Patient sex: M
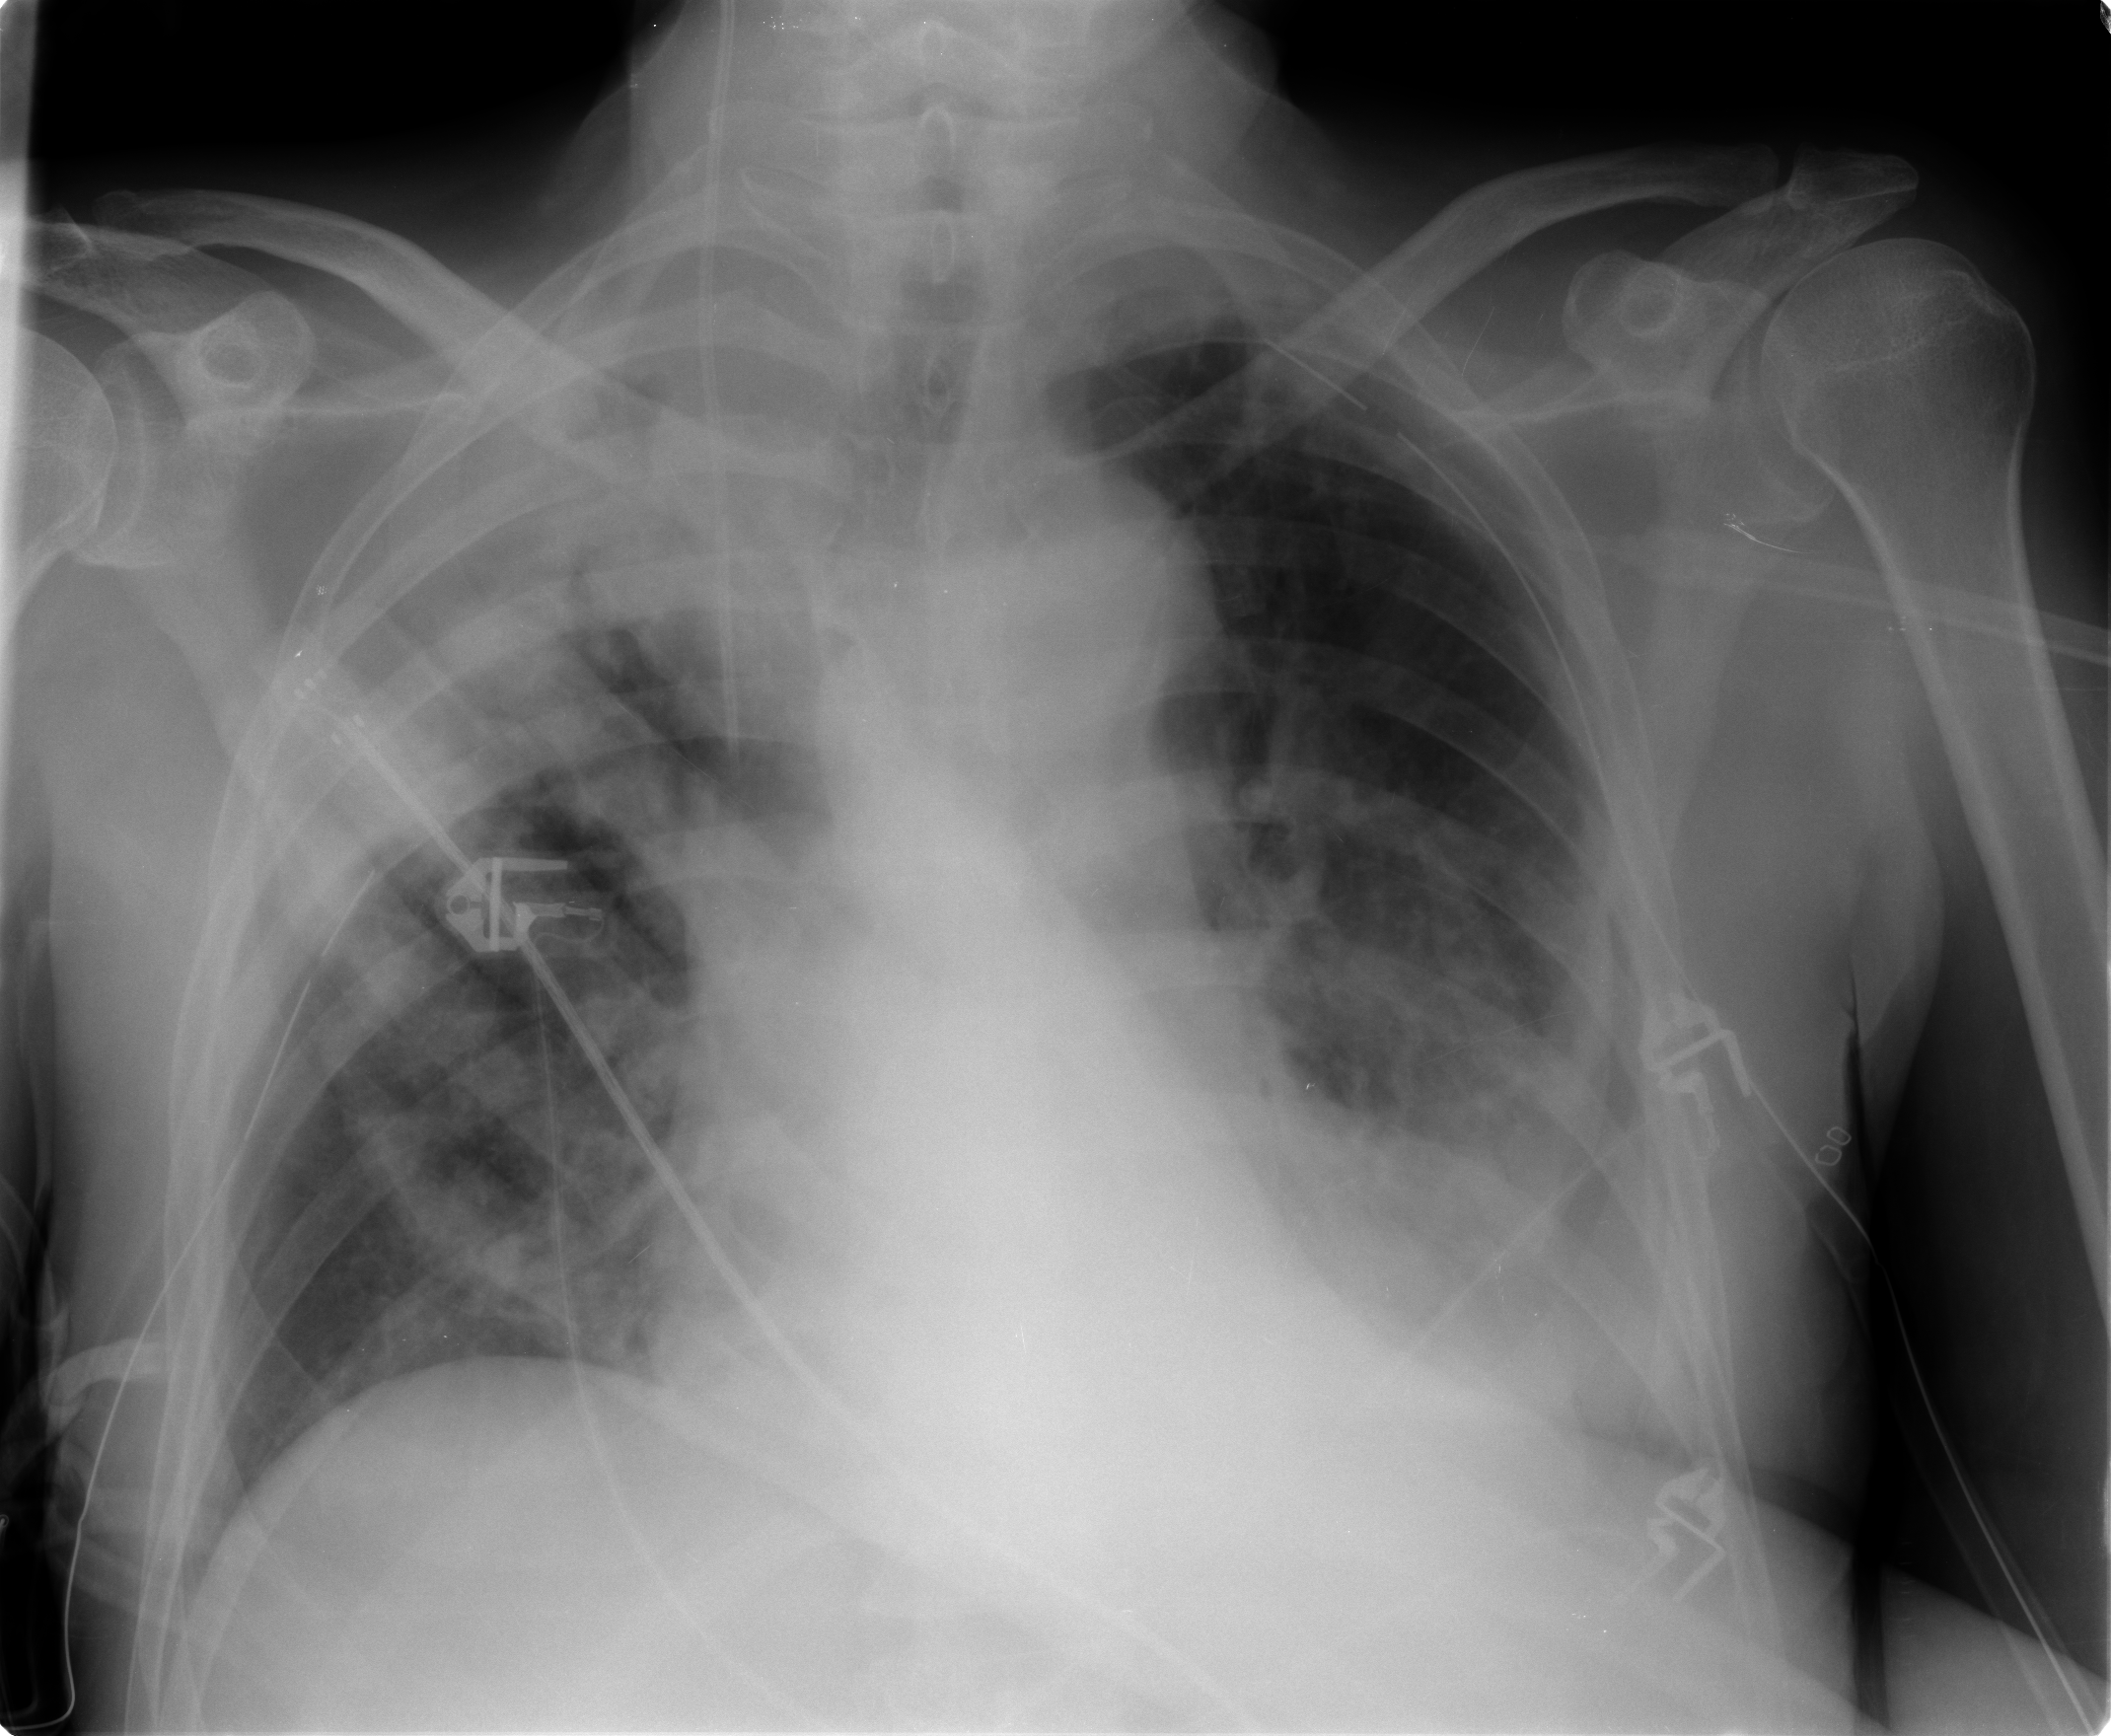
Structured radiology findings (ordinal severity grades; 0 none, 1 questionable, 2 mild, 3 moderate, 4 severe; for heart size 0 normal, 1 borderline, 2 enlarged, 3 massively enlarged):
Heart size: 0
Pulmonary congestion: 1
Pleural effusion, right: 0
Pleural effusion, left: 2
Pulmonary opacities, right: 3
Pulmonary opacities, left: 3
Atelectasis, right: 3
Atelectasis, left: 3